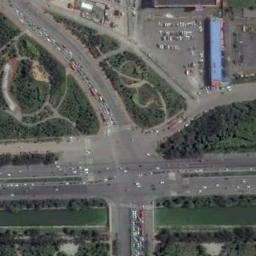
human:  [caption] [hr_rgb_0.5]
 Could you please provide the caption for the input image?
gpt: There is no traffic above the intersection .

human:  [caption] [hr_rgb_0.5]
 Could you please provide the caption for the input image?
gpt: An intersection with dense traffic is between some green areas and a river is next to the intersection .

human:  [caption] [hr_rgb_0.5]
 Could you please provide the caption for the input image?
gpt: There is a blue building beside the intersection .

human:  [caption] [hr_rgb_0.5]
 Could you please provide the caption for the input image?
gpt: There are green lawns and a river beside the intersection .

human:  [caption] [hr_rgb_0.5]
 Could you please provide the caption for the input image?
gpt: There are several vehicles on the road at the intersection of five roads, There are many buildings and some trees around the intersection, And many cars are parked in the open space beside the intersection .